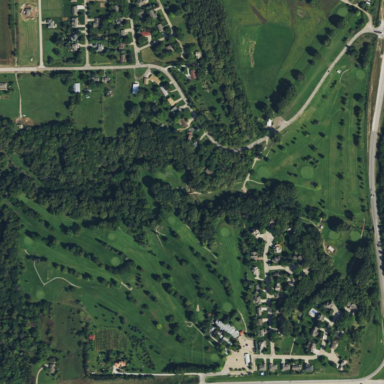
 place for golfing and leisure activities."